Question: Trting to install sharepoint 2010 on Windows Server R2 Standard.
When running the install pre-requisits I get:

if I restart it continues the install and produces the same result. Always an error on the IIS config saying that it needs to restart. I did it over 4 times.
The log contains the following:
'''
2012-07-16 16:32:39 - Request for install time of Application Server Role, Web Server (IIS) Role
2012-07-16 16:32:40 - Request for install time of Application Server Role, Web Server (IIS) Role
2012-07-16 16:32:41 - Request for install time of Application Server Role, Web Server (IIS) Role
2012-07-16 16:32:42 - Request for install time of Application Server Role, Web Server (IIS) Role
2012-07-16 16:32:43 - Request for install time of Application Server Role, Web Server (IIS) Role
2012-07-16 16:32:44 - Install process returned (0X3E9=1001)
2012-07-16 16:32:44 - [In HRESULT format] (0X800703E9=-<PHONE>)
2012-07-16 16:32:44 - Last return code (0X3E9=1001)
2012-07-16 16:32:44 - Error: A pending restart blocks the installation
'''
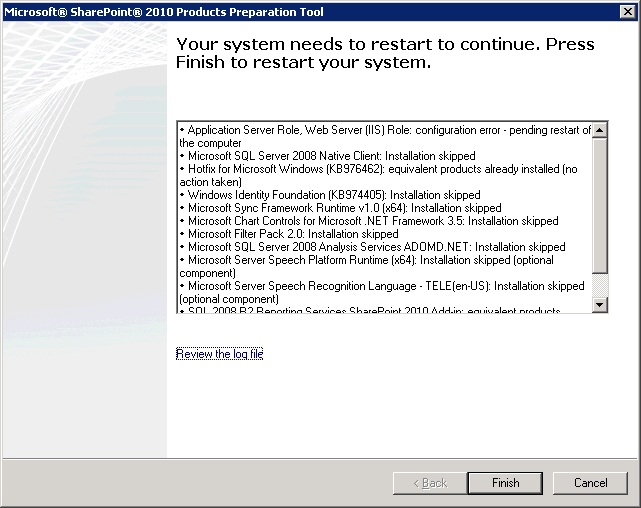
Answer: Run windows update and get all updates for your 2008 R2 server.
It's the first step before installing SharePoint 2010.